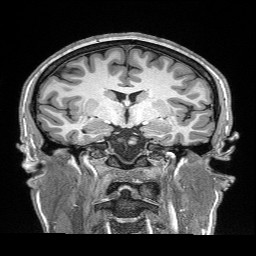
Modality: T1w
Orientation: sagittal